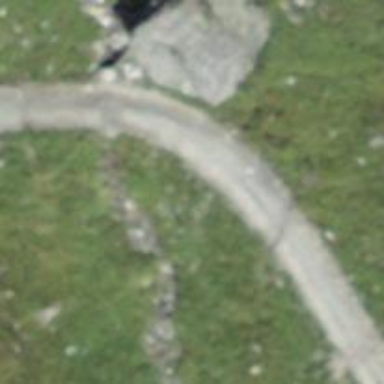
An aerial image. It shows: Culvert tunnel.